Aerial crown-view tile of a tropical tree (Barro Colorado Island, Panama), acquired 20250414:
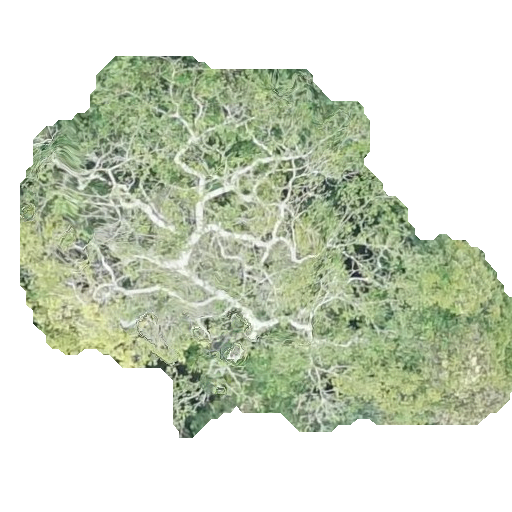
Species: Sterculia apetala
GBIF accepted scientific name: Sterculia apetala
Crown area: 197.968 m²